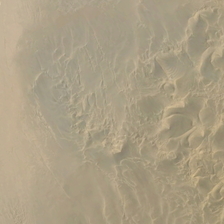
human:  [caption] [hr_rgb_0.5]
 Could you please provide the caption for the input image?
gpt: it is a piece of yellow desert .

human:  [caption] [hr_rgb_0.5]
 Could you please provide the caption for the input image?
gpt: it is a piece of yellow desert .

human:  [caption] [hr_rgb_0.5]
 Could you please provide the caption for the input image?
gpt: it is a piece of yellow desert .

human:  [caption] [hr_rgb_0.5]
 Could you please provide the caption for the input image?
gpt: it is a piece of yellow desert .

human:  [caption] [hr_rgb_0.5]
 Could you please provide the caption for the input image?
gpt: it is a piece of yellow desert .